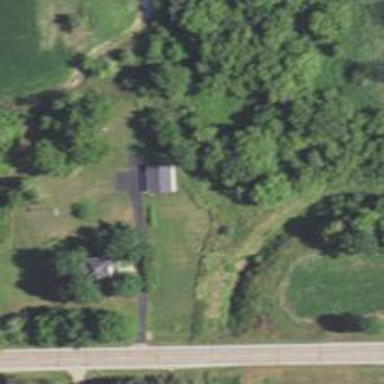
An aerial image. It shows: Driveway.